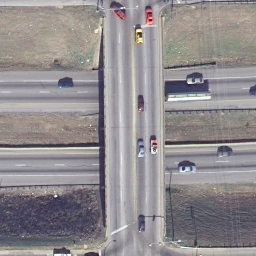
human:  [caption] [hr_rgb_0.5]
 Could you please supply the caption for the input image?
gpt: An overpass go across two roads vertically with lawn surounded .

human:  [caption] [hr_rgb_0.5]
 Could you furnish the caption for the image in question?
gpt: An overpass cross two roads vertically with some cars on the roads .

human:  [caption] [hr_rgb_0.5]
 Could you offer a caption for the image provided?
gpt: An overpass cross the roads vertically .

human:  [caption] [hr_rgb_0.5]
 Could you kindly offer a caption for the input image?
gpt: An overpass cross two roads vertically with some cars on the roads .

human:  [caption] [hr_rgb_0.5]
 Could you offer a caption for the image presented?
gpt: An overpass go across two roads with some cars on the roads and surrounded by lawn .